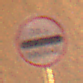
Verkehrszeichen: Zollstelle
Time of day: Night
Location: Outdoor (Urban)
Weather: Clear
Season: NotSpecified
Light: Artificial